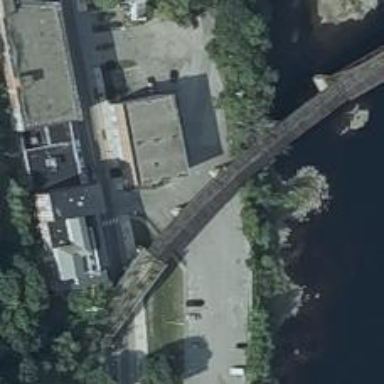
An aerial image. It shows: Abandoned railway bridge.